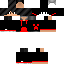
A male human skin with dark skin, wearing brown long hair dressed in a red hoodie and red pants, featuring a closed mouth.